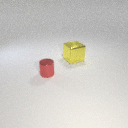
large yellow metal cube behind small red metal cylinder